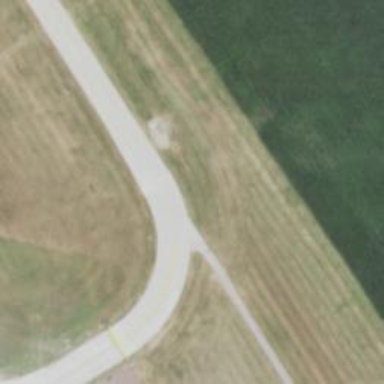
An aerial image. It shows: Image of taxiway at airport.